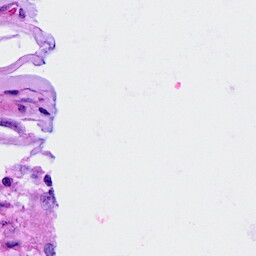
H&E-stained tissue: Ovarian